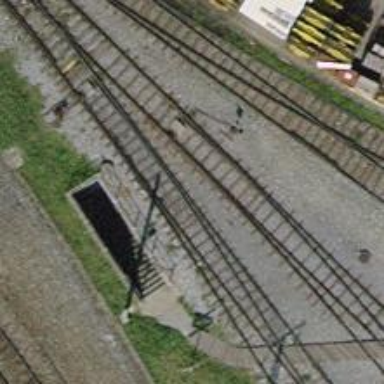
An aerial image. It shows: Railway switch.